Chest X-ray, AP view. Patient: 43 years old, sex M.
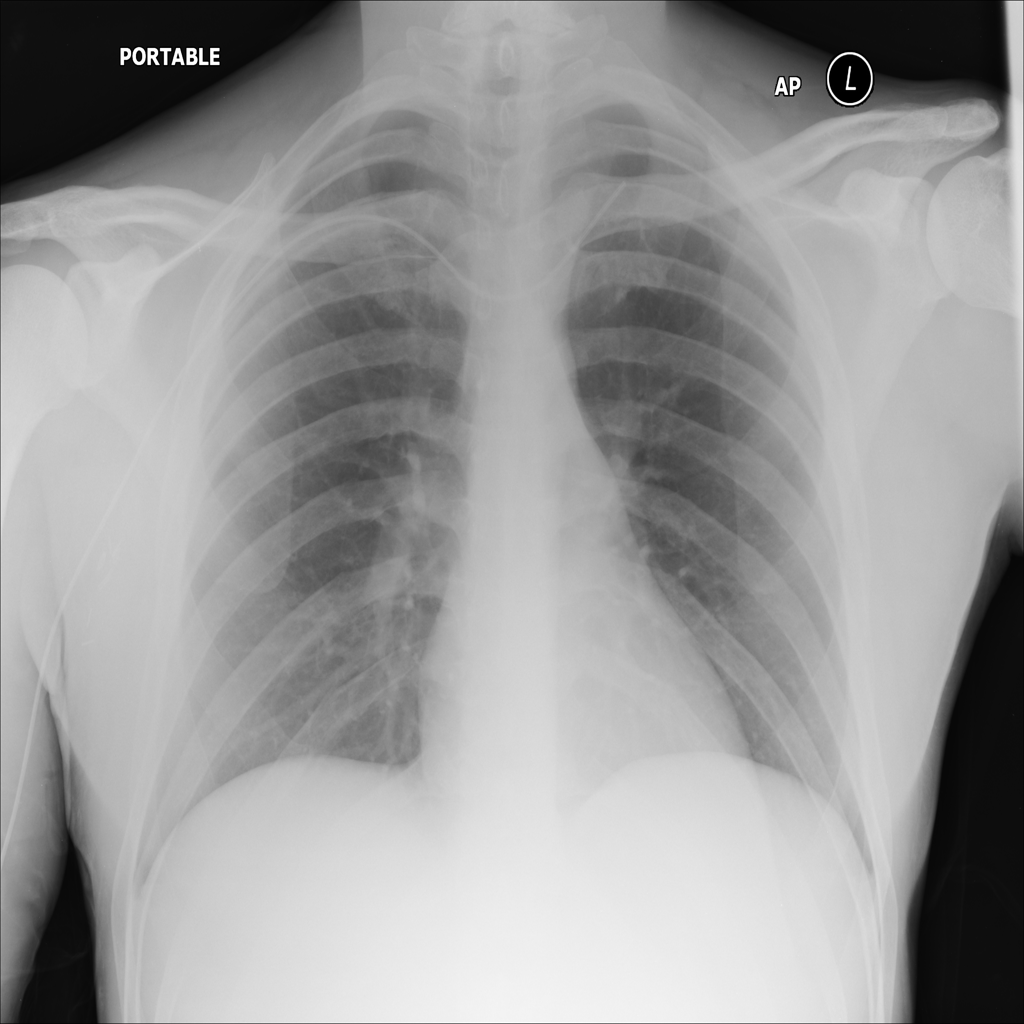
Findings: No Finding